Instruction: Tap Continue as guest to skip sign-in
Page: checkout
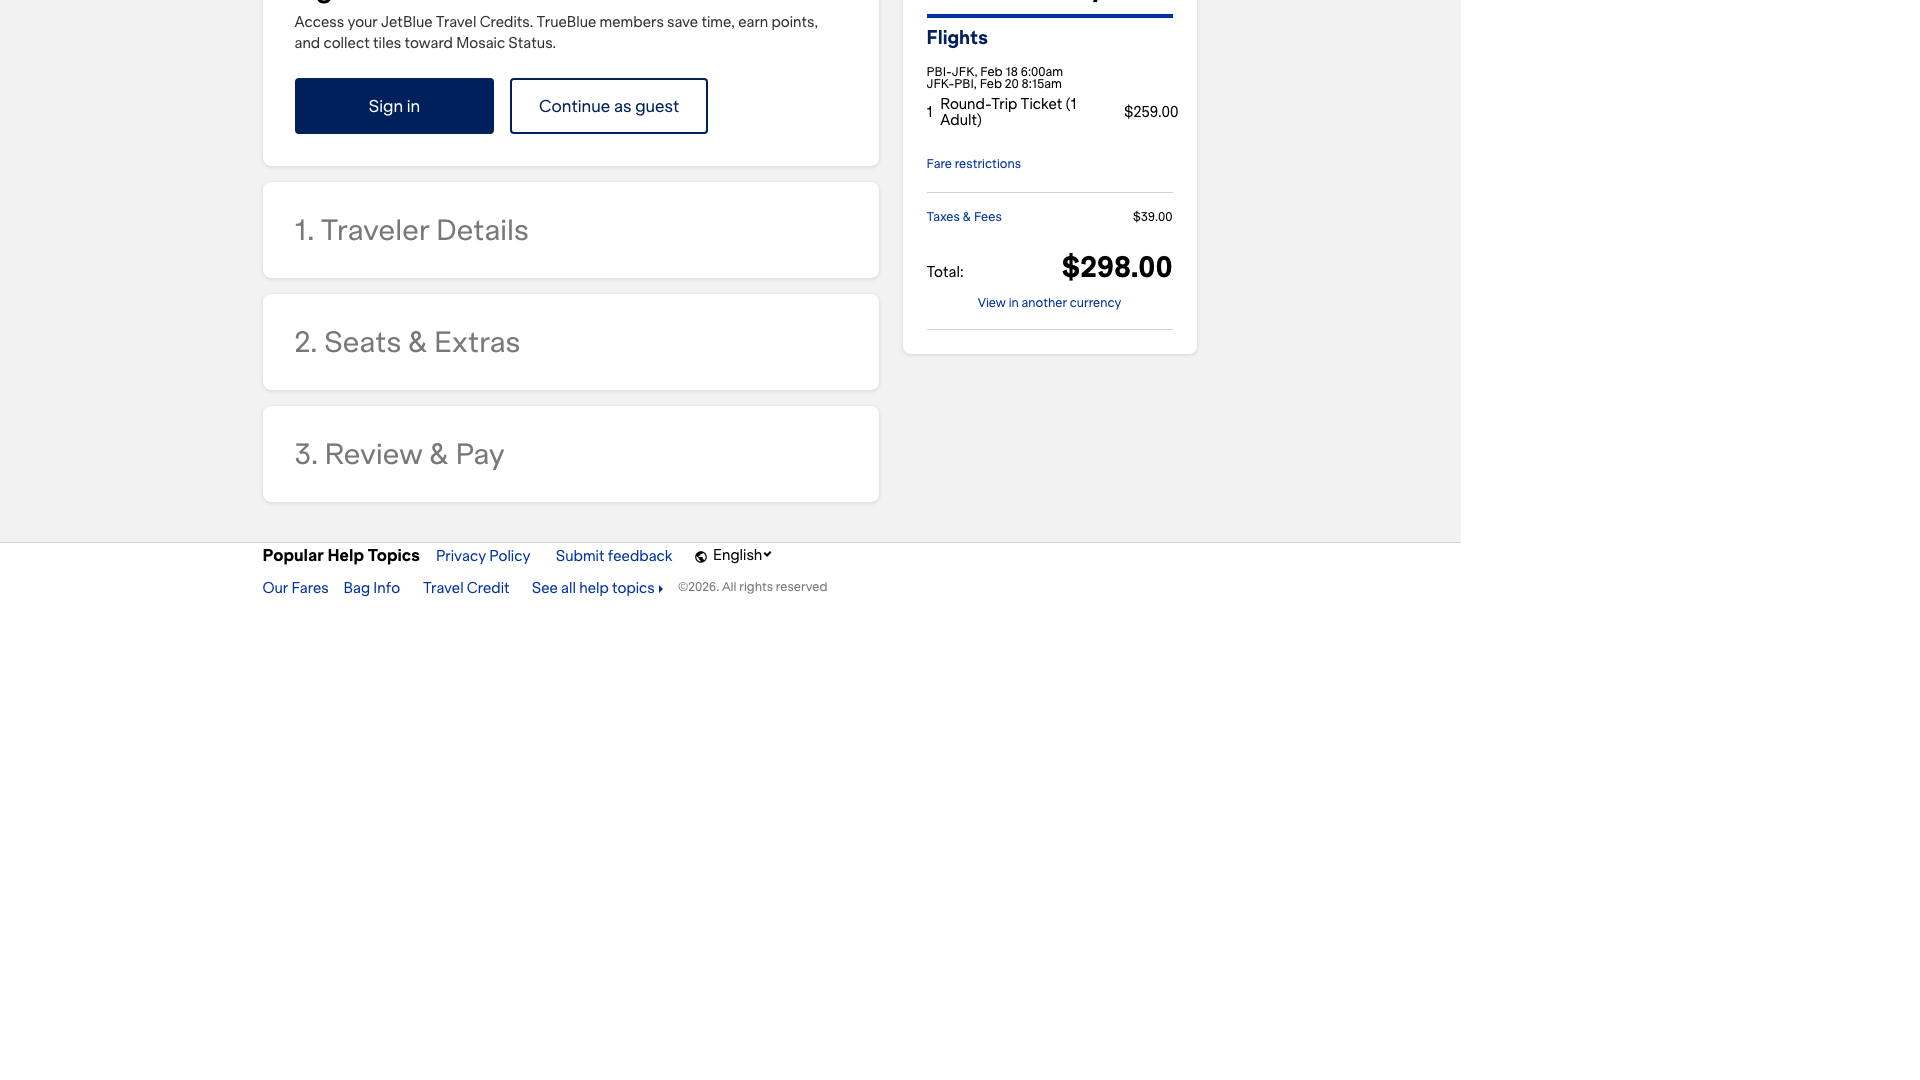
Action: click